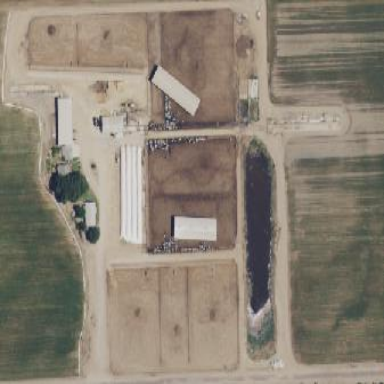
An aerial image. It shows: Farmyard area.